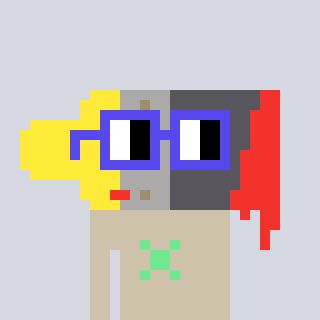
a pixel art character with square blue glasses, a paintbrush-shaped head and a bege-colored body on a cool background